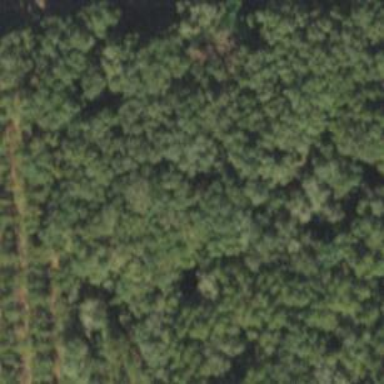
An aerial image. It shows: Mixed woodland area with various types of leaves.